Interaction volume radius: 5 \u00c5
Interaction volume height: 10 \u00c5
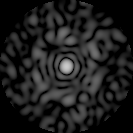
Disorder parameter: 0.8647